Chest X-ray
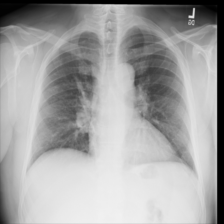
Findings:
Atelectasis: positive
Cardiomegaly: negative
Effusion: negative
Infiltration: negative
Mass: negative
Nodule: negative
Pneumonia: negative
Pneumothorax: negative
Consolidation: negative
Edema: negative
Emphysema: negative
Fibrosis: negative
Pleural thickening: negative
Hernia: negative